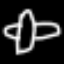
Label: airplane